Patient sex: F
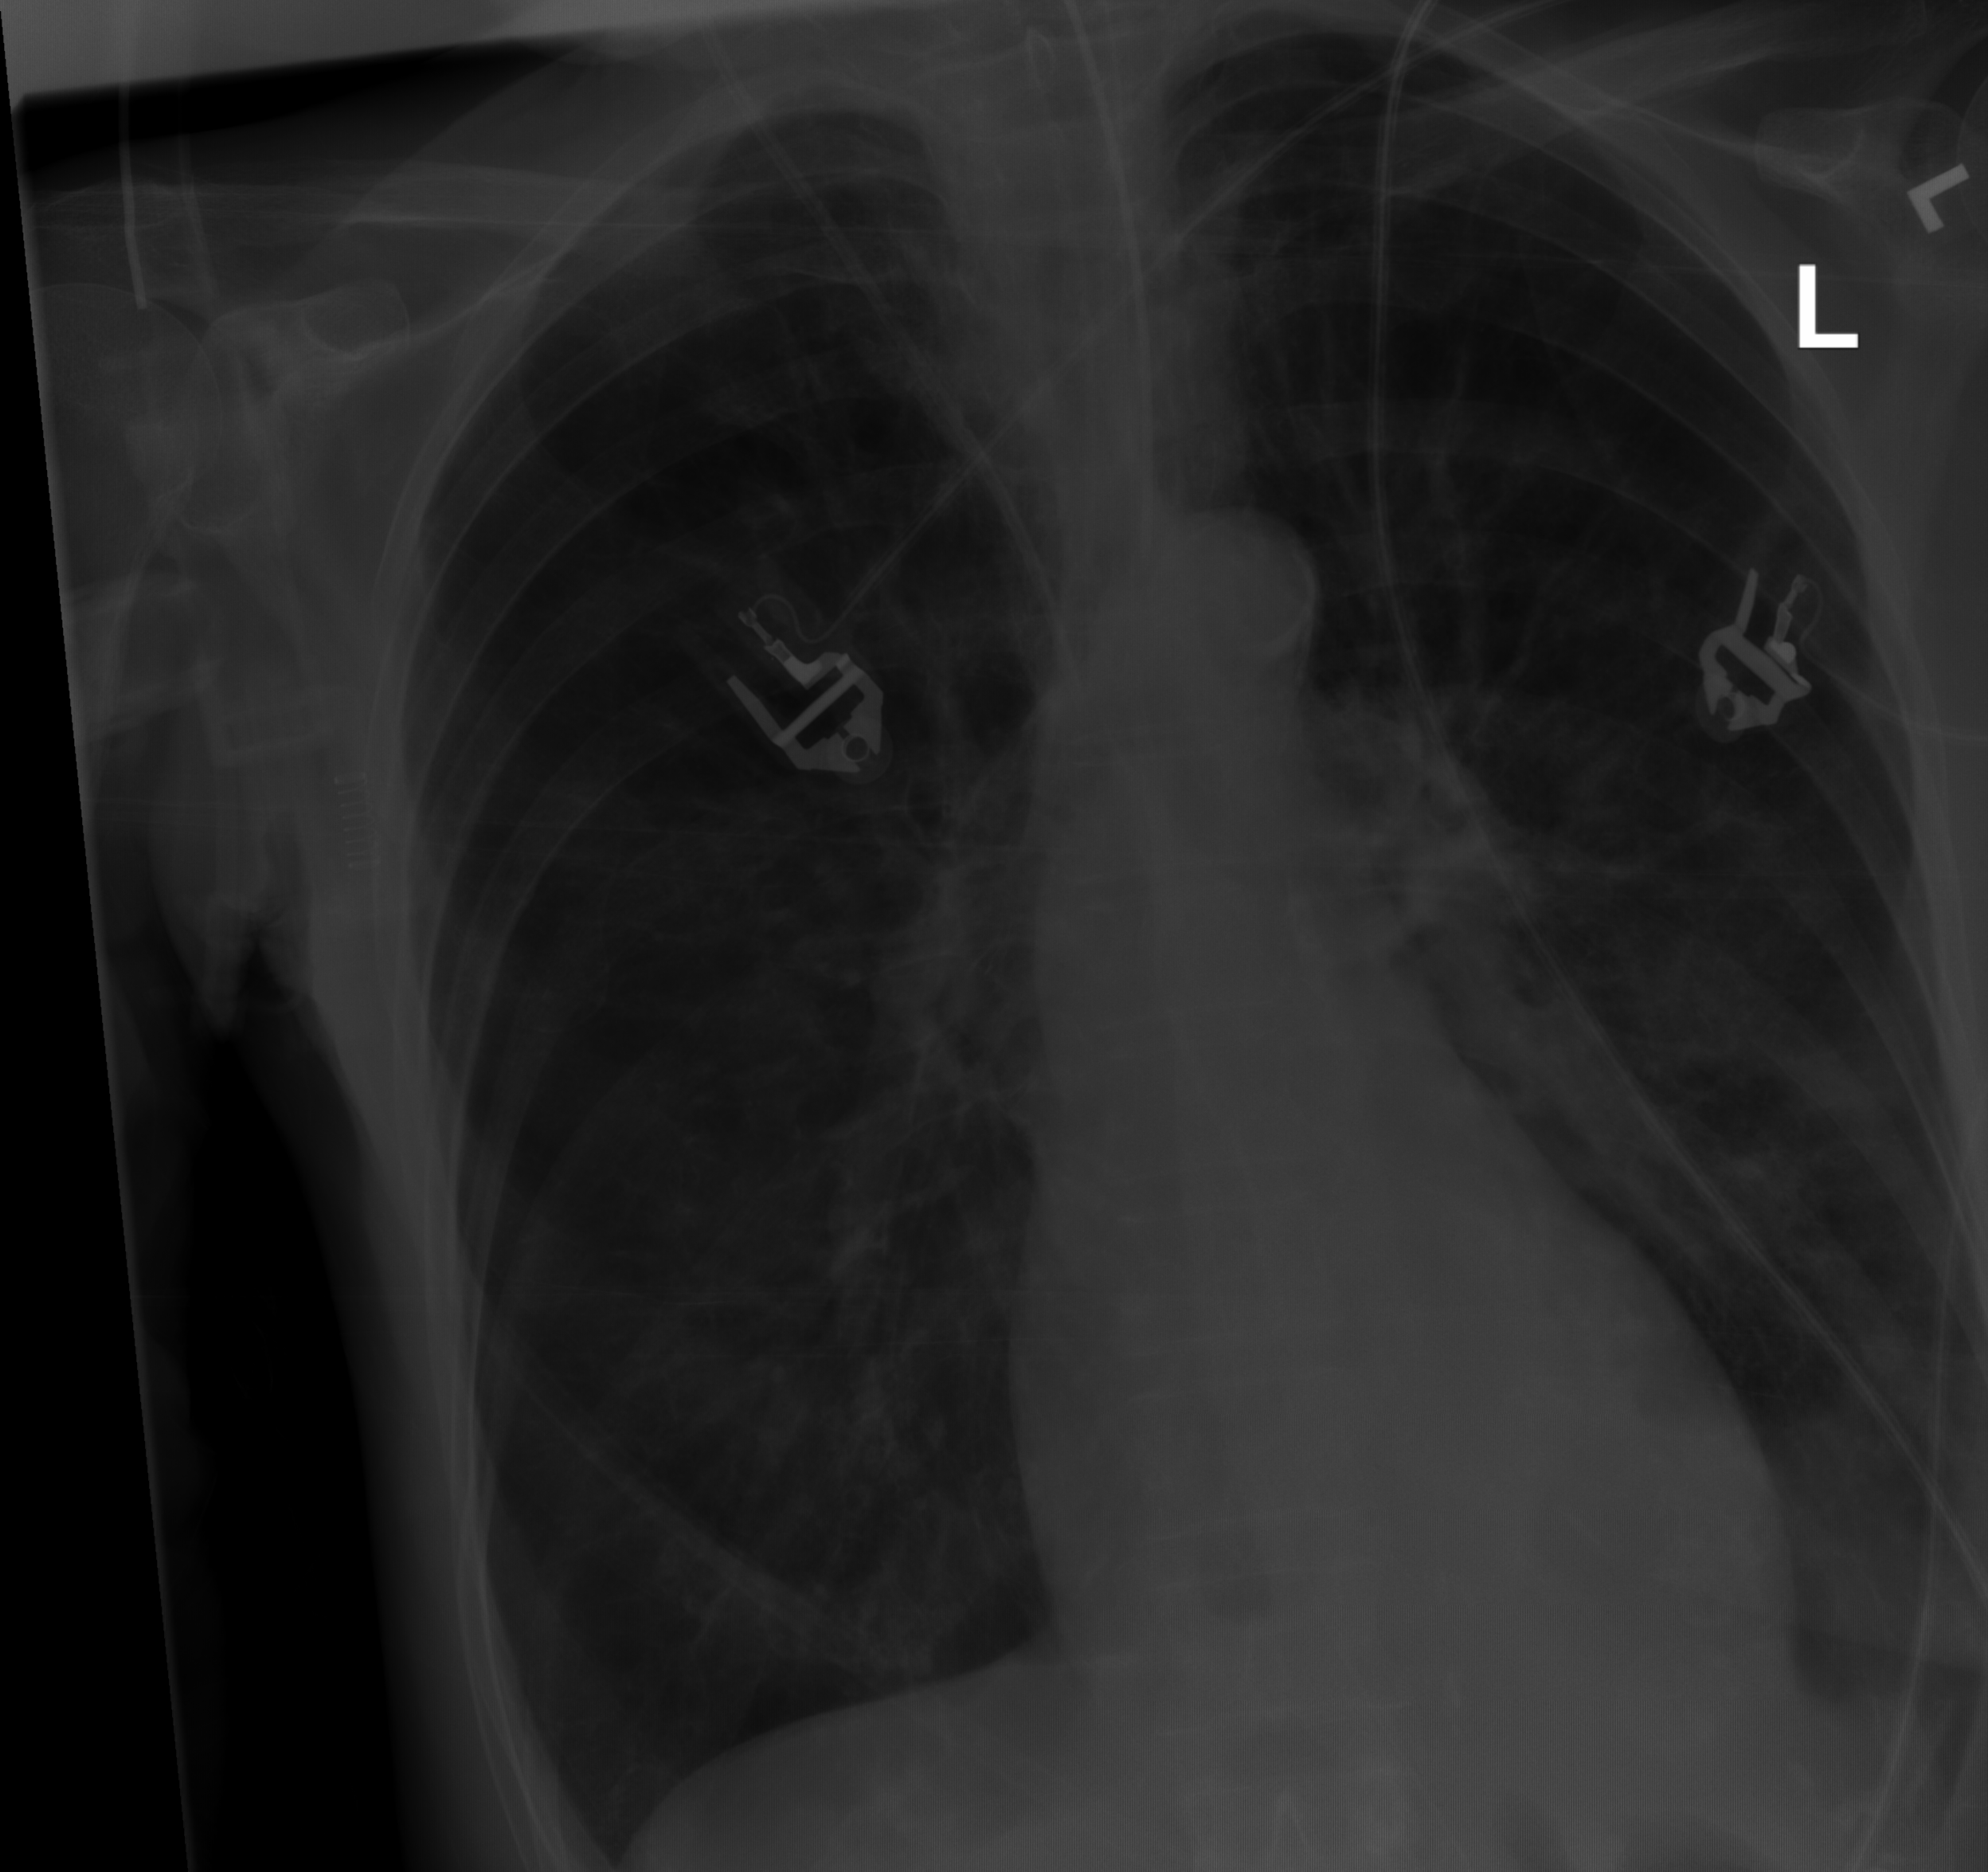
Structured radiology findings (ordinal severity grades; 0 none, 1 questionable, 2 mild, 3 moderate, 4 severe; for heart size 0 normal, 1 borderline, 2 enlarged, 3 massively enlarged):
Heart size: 0
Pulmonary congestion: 0
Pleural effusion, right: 0
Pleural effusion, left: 0
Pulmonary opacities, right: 0
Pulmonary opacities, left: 2
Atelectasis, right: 0
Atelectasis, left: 0